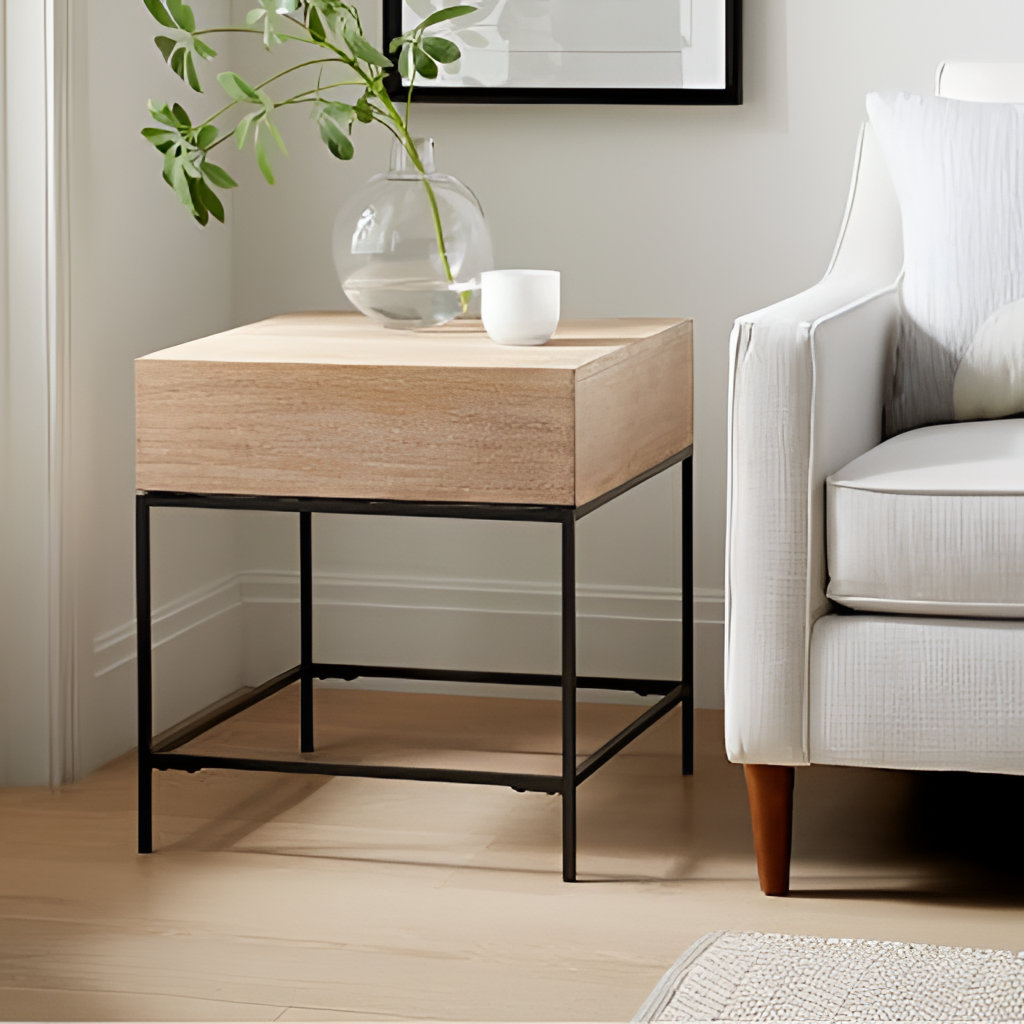
beige fabric armchair, living room, modern, paint wallpaper, with solid pattern, beige wood flooring, with plank pattern